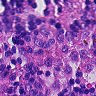
Metastatic tissue present: no